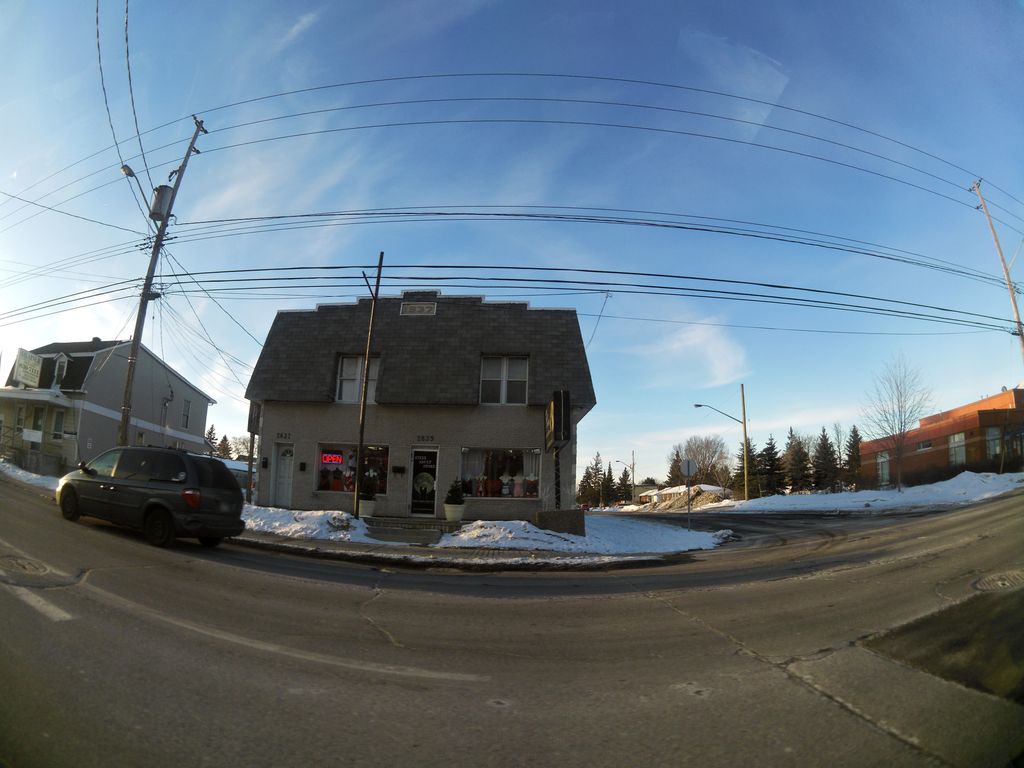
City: ottawa-gatineau